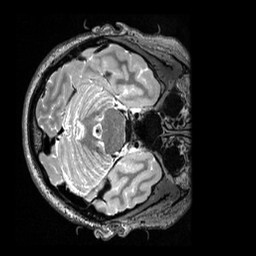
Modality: T2w
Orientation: axial
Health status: healthy
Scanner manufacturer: siemens
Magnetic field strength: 3 T
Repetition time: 3.2 s
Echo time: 0.565 s